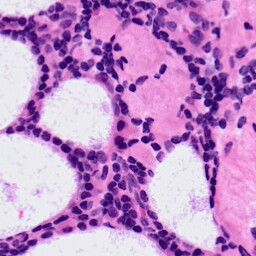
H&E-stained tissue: LymphNode